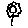
Label: flower